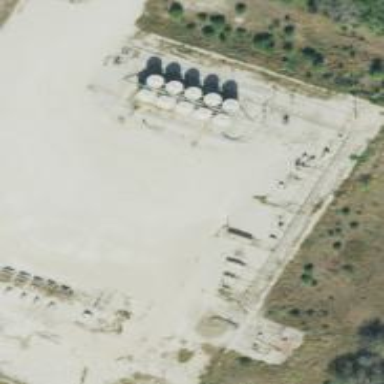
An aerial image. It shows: Storage tank that is man-made.